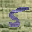
Label: 5